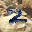
Label: 2